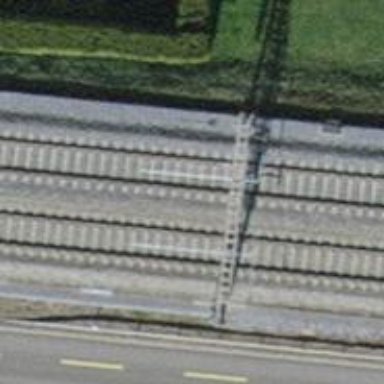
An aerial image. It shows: Railway milestone.